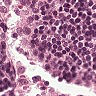
Metastatic tissue present: no